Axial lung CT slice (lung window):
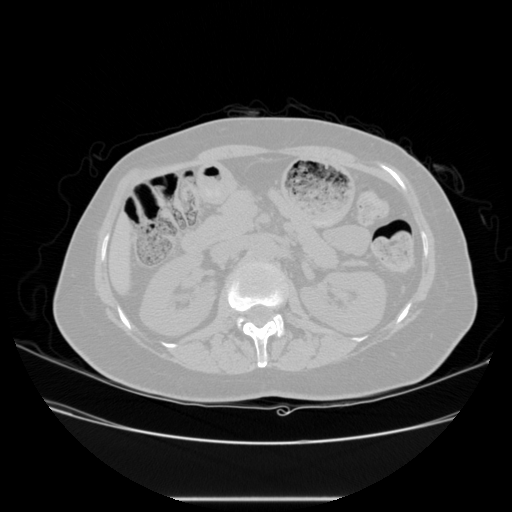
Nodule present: no